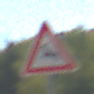
Verkehrszeichen: WildwechselRechts
Umgebung: Outdoor, Nature
Tageszeit: Midday
Wetter: Clear
Licht: Natural
Jahreszeit: Summer
Kontrast: HighContrast